Field crop: maize
Growth stage: 2
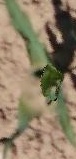
Species: maize